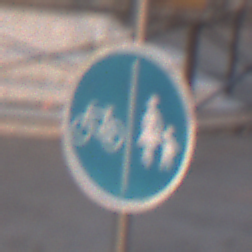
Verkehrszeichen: GetrennterRadUndGehwegRadwegLinks
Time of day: SunriseSunset
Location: Outdoor (Urban)
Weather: Clear
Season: NotSpecified
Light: Natural